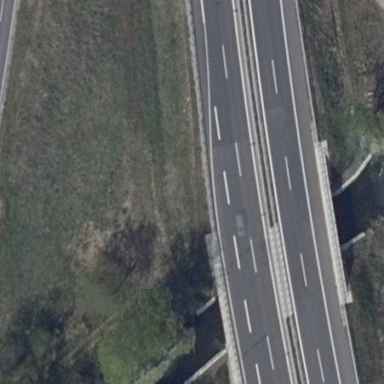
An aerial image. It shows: Man-made bridge.